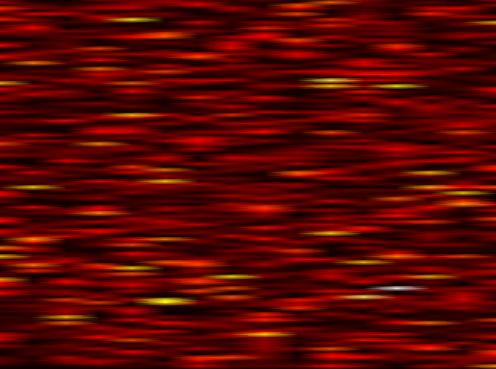
Label: FBMC